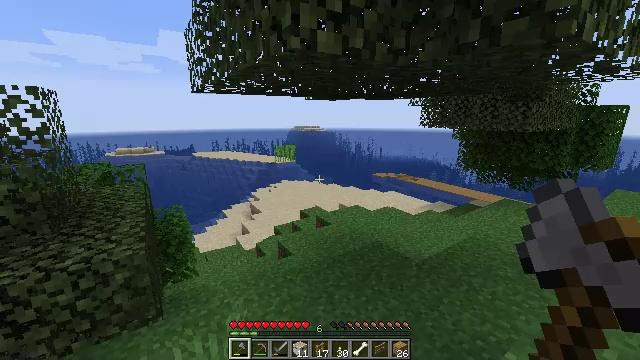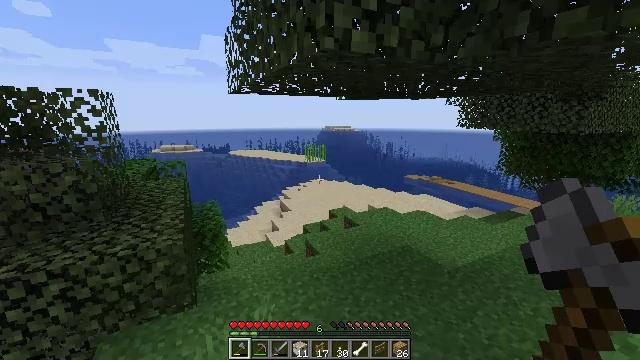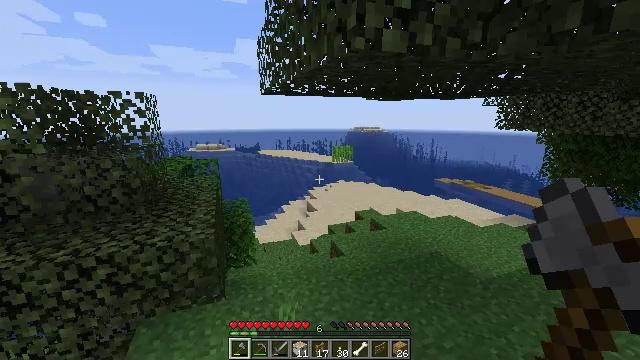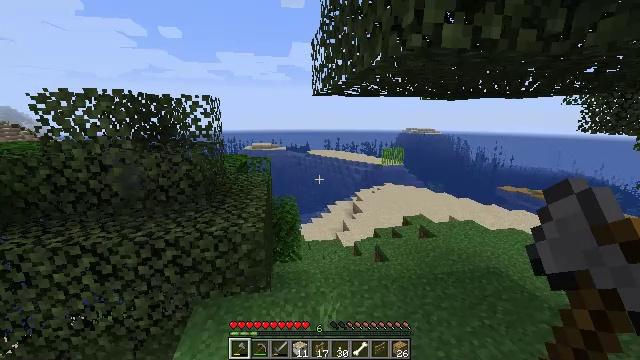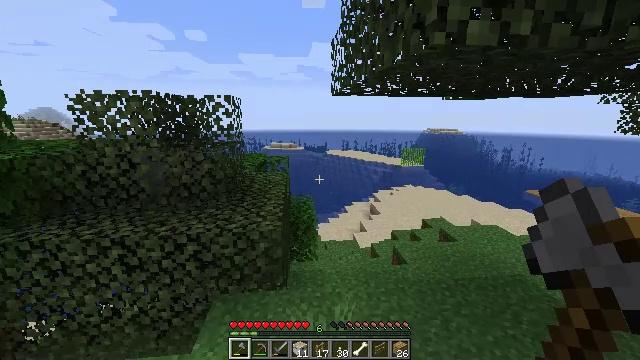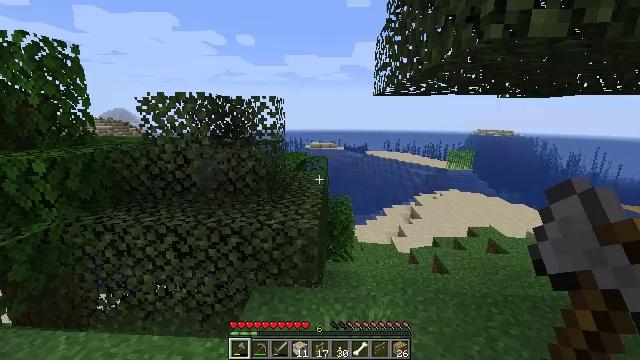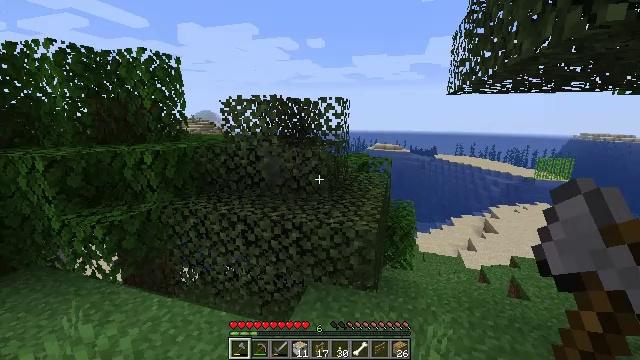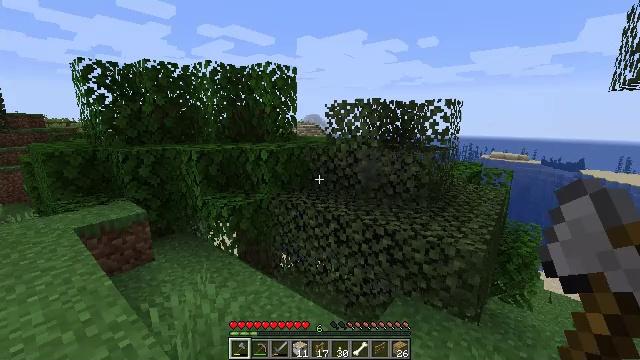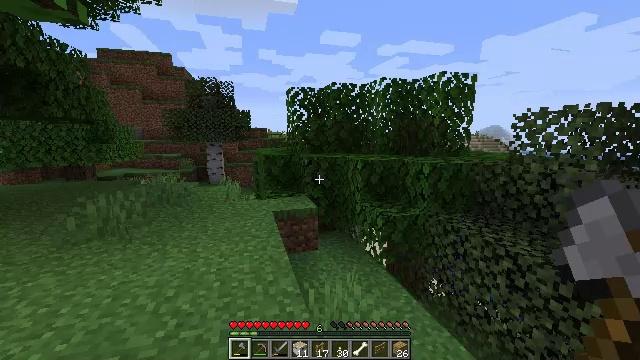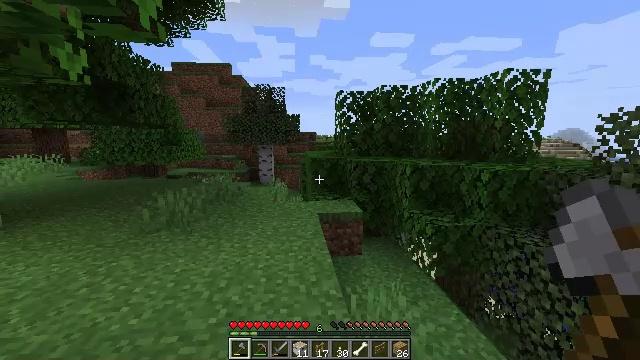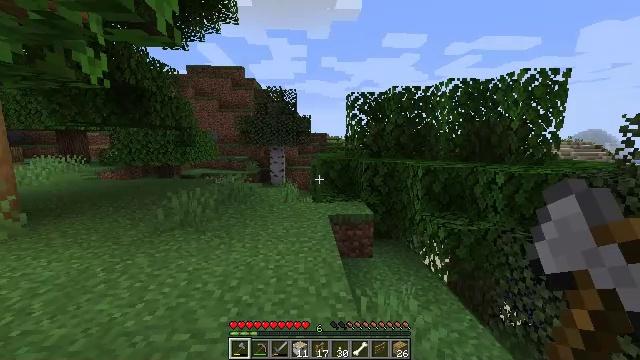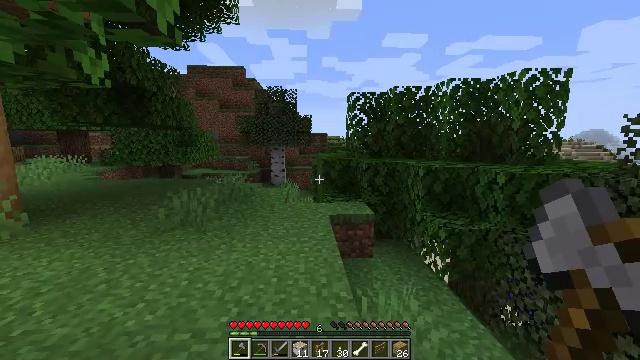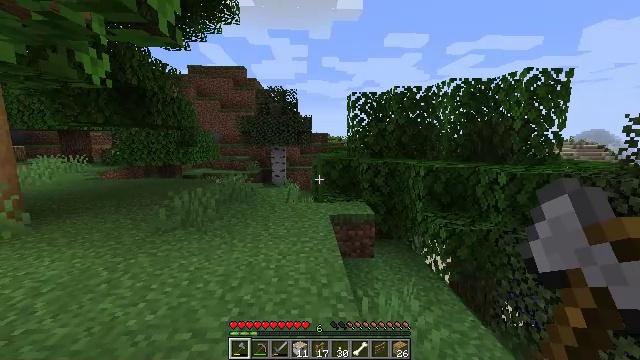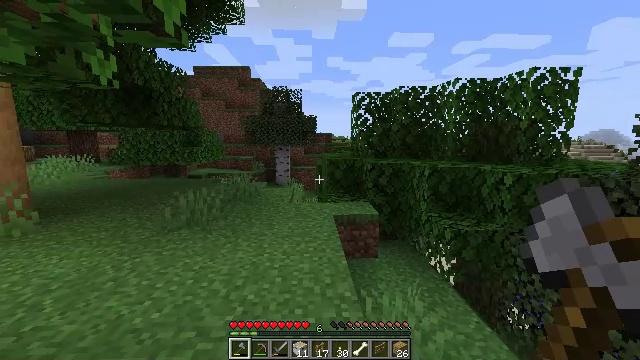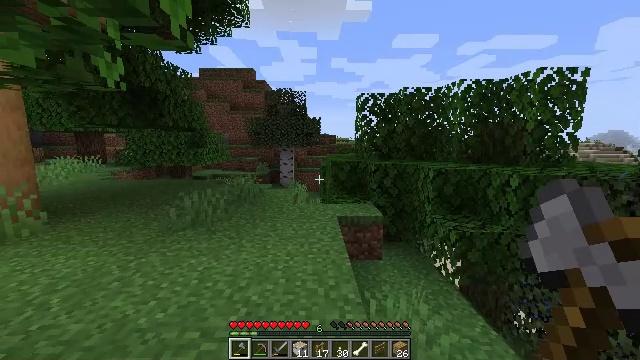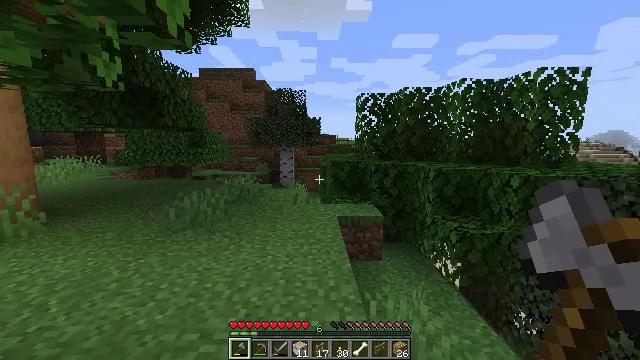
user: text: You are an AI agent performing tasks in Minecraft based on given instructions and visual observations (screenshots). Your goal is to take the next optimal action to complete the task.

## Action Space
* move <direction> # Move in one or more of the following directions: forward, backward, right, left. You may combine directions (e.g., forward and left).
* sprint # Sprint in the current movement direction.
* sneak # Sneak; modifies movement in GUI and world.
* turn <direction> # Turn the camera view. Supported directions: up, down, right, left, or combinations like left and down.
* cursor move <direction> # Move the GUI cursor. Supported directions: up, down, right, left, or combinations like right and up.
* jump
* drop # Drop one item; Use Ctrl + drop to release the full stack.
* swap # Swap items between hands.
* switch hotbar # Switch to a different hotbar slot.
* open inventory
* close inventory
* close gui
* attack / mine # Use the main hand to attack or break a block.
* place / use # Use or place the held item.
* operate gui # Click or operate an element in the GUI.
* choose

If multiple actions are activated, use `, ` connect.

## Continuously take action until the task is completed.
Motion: motion action
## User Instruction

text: Create a gray bed by combining wool and planks.
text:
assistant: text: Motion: turn left
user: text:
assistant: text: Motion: turn left
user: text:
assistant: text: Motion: turn left
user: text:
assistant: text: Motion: turn left
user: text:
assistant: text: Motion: turn left
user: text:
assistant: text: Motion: turn left
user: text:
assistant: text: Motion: turn left
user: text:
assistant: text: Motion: turn left and up
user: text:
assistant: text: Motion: turn left
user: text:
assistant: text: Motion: turn left
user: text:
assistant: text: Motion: no_op
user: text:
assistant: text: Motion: sprint
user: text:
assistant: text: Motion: sprint
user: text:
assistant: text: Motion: sprint
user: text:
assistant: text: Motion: move forward, sprint
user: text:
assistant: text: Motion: move forward, sprint
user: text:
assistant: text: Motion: move forward, sprint
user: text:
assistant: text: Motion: move forward, sprint
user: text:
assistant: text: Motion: move forward, sprint
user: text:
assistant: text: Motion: move forward, sprint
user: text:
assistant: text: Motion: move forward, sprint, turn left
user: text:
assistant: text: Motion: move forward, sprint, turn left
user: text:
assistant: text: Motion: move forward, sprint, turn left
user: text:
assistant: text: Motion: move forward, sprint
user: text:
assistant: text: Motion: move forward, sprint
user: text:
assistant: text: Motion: move forward, sprint
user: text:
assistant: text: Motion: move forward, sprint
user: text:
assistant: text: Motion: move forward, sprint
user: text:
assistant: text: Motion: move forward, sprint
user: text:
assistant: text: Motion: move forward, sprint